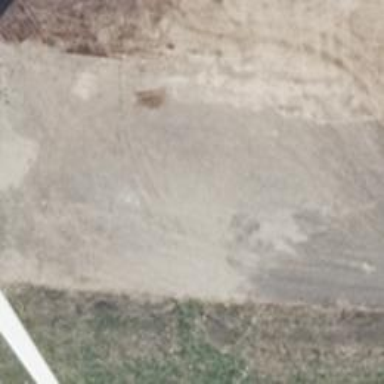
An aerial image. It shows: Service road with compacted surface.